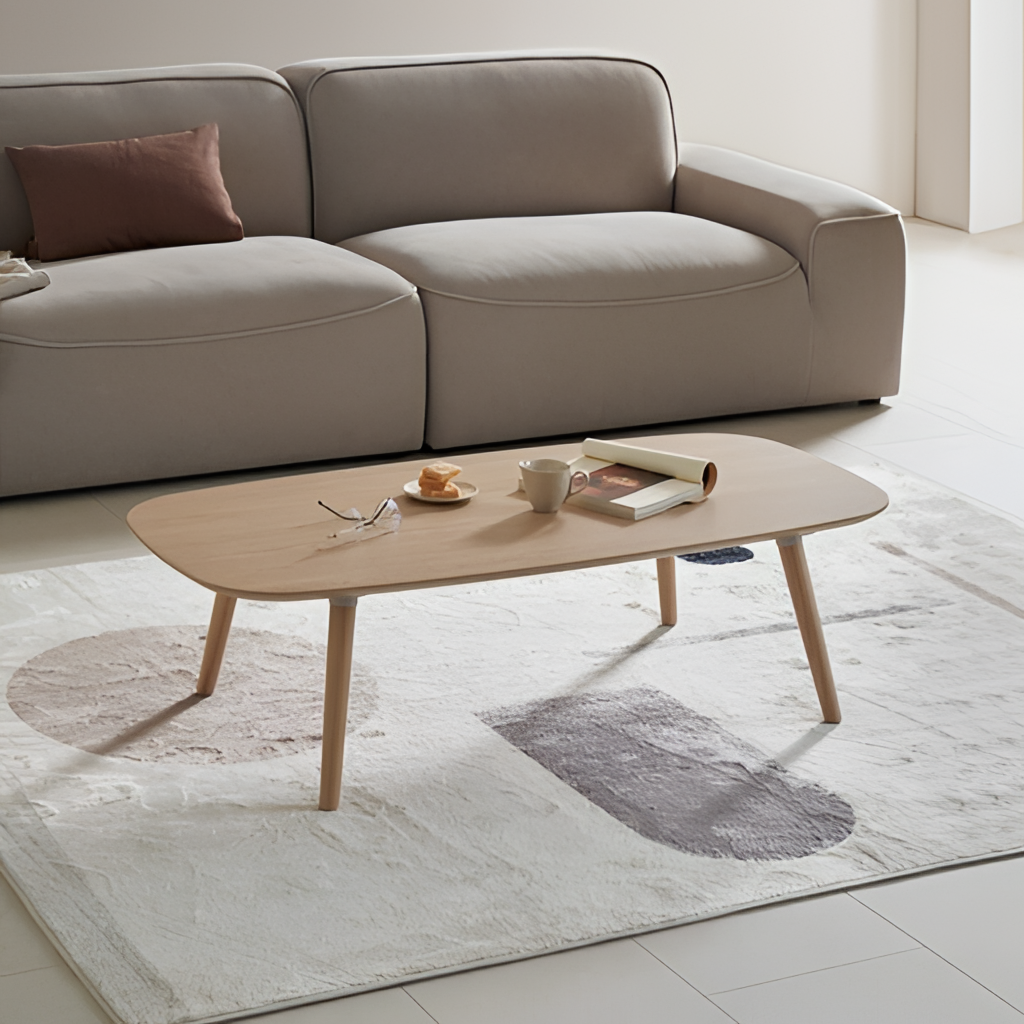
beige fabric sofa, living room, beige tile flooring, with large square pattern, contemporary, paint wallpaper, with solid pattern